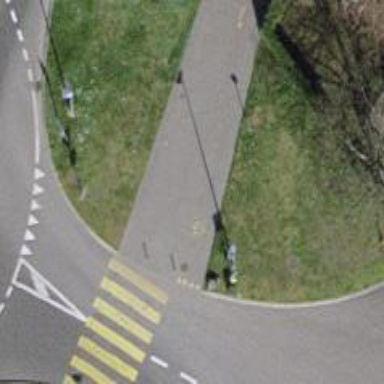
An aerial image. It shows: Bollard.